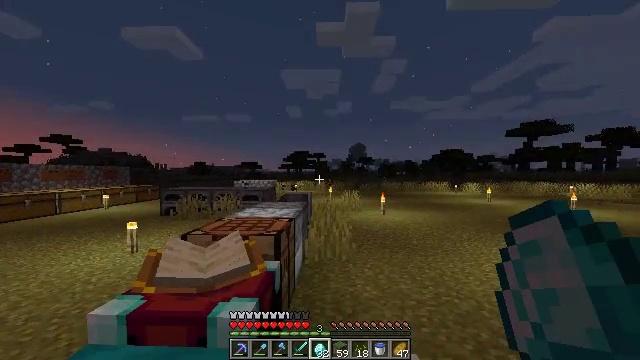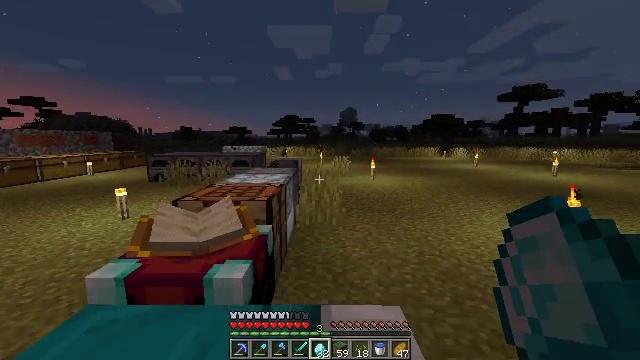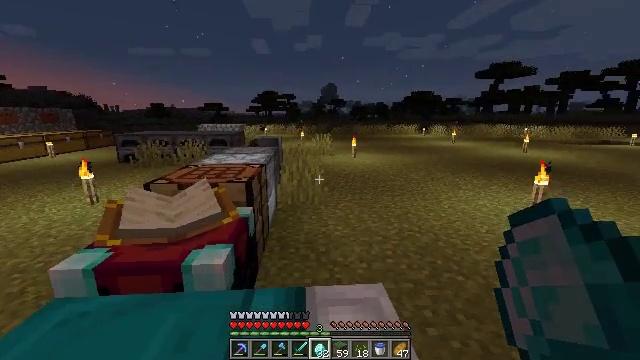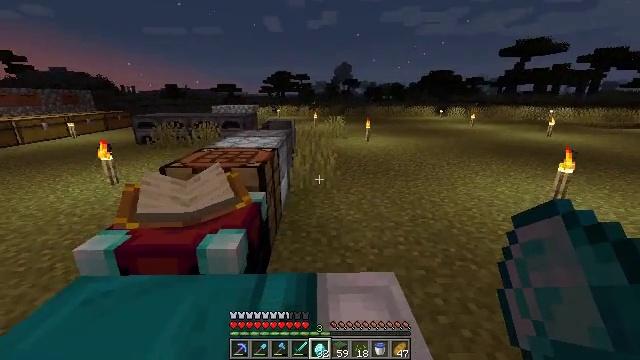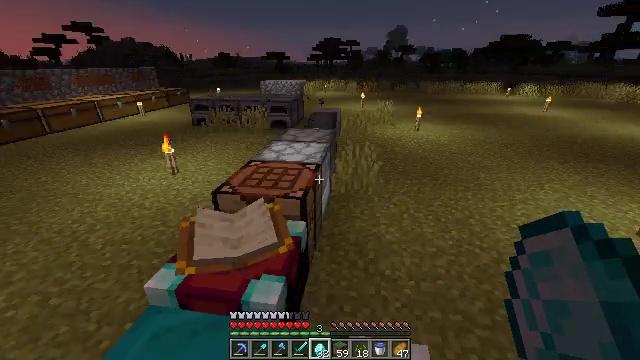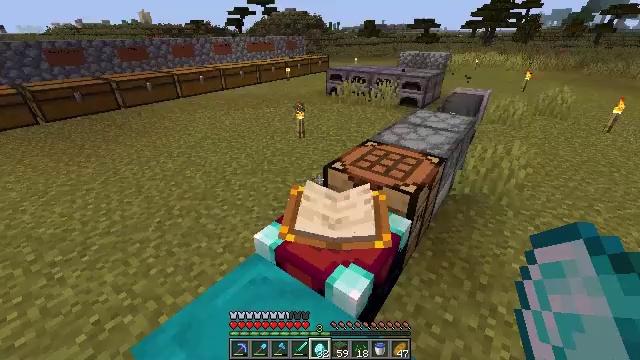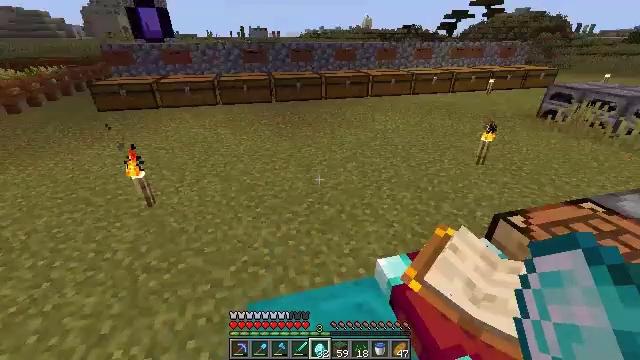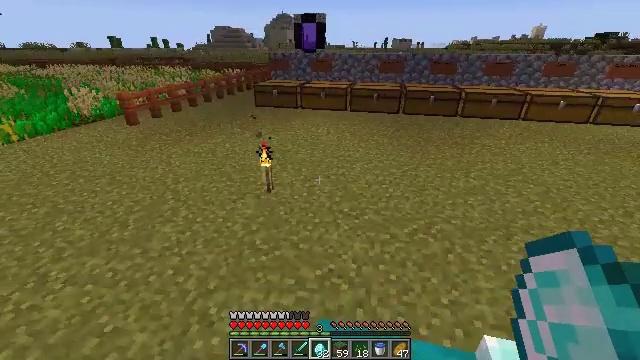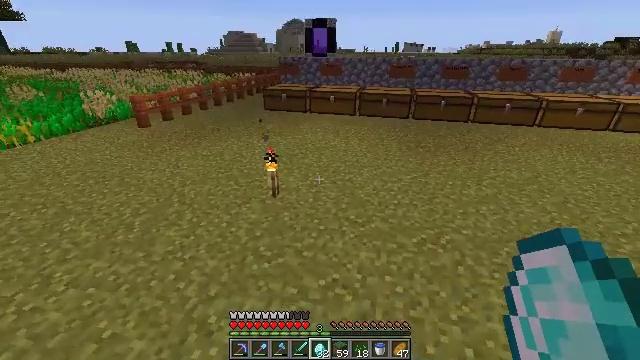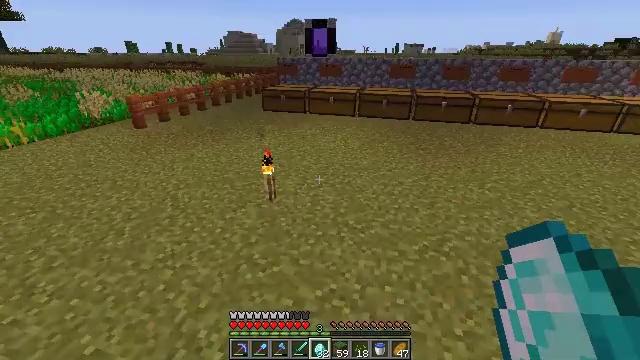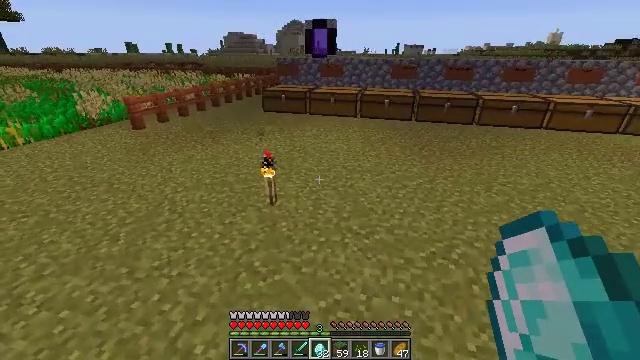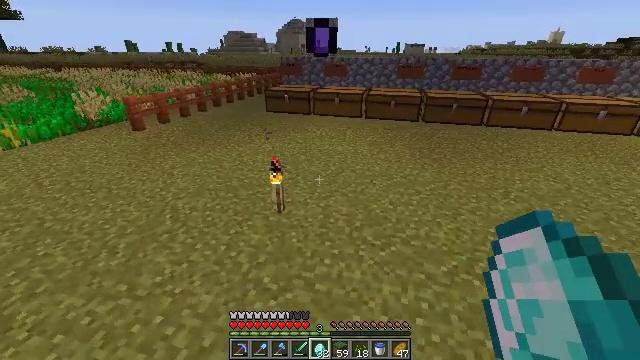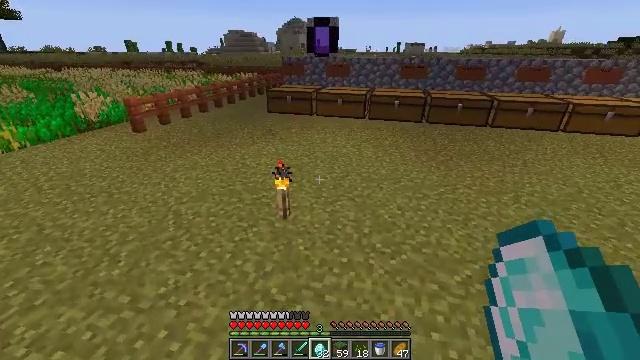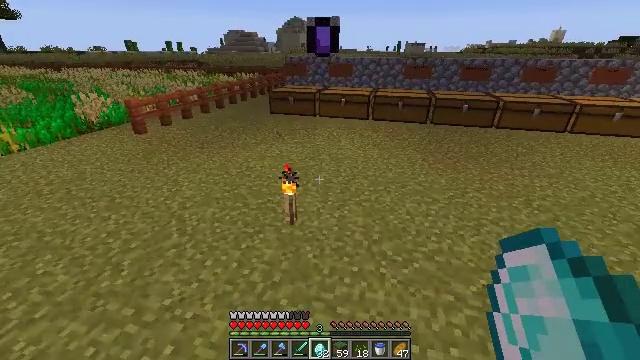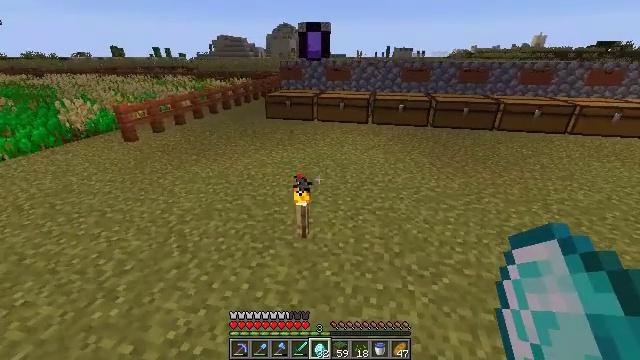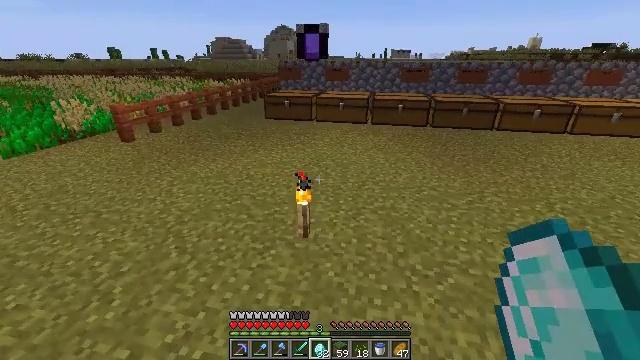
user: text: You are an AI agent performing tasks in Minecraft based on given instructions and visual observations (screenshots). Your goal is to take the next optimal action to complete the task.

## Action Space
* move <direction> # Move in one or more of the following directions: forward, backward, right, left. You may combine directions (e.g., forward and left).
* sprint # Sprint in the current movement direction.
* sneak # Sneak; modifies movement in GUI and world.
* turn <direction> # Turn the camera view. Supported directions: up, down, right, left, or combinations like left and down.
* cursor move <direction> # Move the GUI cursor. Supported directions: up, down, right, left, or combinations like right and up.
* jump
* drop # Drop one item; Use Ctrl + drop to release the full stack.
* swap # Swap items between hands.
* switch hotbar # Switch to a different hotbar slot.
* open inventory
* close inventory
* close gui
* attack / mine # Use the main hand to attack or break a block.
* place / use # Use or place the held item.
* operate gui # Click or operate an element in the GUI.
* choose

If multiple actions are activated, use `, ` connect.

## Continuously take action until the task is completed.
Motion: motion action
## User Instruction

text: Remove a grass block from the inventory.
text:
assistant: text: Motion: turn right and down
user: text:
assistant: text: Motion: move forward, turn right and down
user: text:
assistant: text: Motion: move forward, turn left and down
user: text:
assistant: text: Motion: move forward, turn left and down
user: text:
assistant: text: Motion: move forward, turn left and down
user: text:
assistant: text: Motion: move forward, turn left
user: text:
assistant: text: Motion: move forward, turn left and up
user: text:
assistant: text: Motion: move forward, turn left
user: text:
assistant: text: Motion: move forward and move left
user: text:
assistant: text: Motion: move forward and move left
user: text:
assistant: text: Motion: move forward and move left
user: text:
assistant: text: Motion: move forward and move left
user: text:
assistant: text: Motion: move forward and move left
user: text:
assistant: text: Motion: move forward and move left, turn right
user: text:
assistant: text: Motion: move forward
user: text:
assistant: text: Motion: move forward
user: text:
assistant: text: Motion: move forward, turn right
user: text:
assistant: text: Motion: move forward, turn right
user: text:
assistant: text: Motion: move forward, turn right
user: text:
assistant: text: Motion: move forward, turn right
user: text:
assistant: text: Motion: move forward
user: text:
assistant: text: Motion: move forward
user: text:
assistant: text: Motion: move forward
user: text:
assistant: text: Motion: move forward
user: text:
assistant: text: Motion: move forward
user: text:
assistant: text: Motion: move forward
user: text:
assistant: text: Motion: move forward
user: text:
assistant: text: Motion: move forward
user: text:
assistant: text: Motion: move forward
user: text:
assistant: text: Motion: move forward